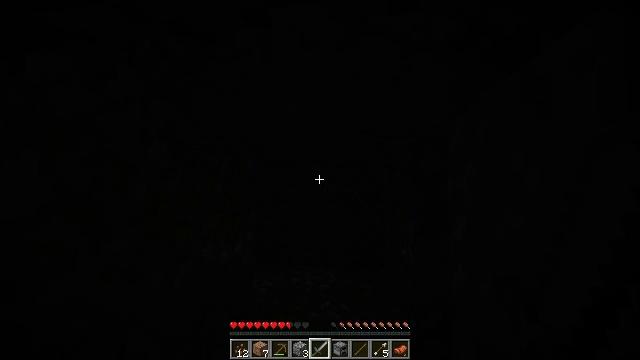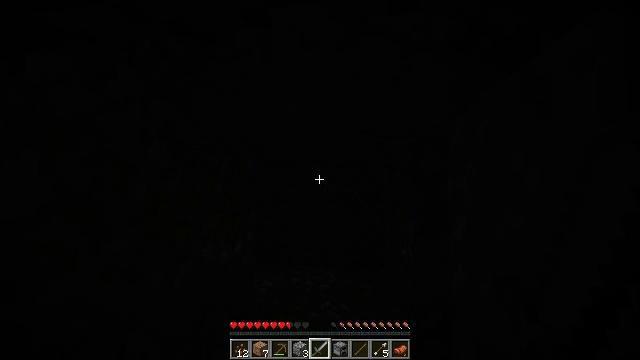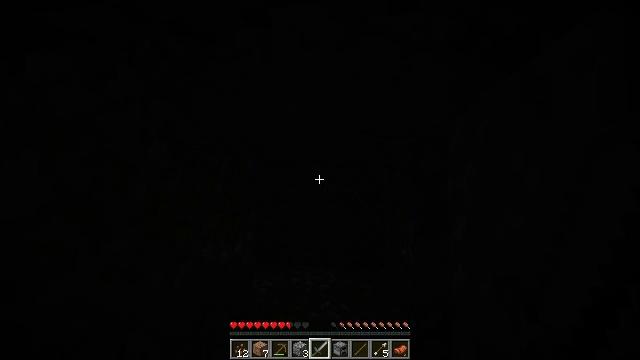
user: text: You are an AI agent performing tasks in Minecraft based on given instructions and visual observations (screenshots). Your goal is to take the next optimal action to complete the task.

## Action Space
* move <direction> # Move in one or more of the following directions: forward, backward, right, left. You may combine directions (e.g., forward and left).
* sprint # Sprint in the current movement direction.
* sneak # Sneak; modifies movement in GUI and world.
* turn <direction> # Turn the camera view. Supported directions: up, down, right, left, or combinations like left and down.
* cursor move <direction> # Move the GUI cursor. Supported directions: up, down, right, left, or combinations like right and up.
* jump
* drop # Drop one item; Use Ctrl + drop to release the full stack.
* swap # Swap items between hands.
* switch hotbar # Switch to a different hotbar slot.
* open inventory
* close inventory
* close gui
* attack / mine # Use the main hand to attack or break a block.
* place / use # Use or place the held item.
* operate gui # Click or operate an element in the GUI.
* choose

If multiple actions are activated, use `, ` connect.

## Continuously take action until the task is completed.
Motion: motion action
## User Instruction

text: Collect vines by mining them.
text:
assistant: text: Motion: no_op
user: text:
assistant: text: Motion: no_op
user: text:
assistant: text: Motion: no_op
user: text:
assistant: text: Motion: no_op
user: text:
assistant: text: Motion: no_op
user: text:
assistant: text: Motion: no_op
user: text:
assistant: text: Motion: no_op
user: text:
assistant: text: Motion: no_op
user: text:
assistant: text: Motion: no_op
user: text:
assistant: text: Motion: no_op
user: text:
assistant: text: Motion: no_op
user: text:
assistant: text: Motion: no_op
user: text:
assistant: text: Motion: no_op
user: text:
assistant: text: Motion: no_op
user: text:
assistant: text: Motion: no_op
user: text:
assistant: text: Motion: no_op
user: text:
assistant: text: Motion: no_op
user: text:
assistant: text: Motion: no_op
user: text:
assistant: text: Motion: no_op
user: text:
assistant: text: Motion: no_op
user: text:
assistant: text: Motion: no_op
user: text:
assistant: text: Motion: no_op
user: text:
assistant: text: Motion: no_op
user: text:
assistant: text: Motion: no_op
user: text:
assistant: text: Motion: no_op
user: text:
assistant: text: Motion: no_op
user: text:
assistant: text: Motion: no_op
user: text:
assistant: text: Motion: no_op
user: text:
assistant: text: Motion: no_op
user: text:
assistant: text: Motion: no_op